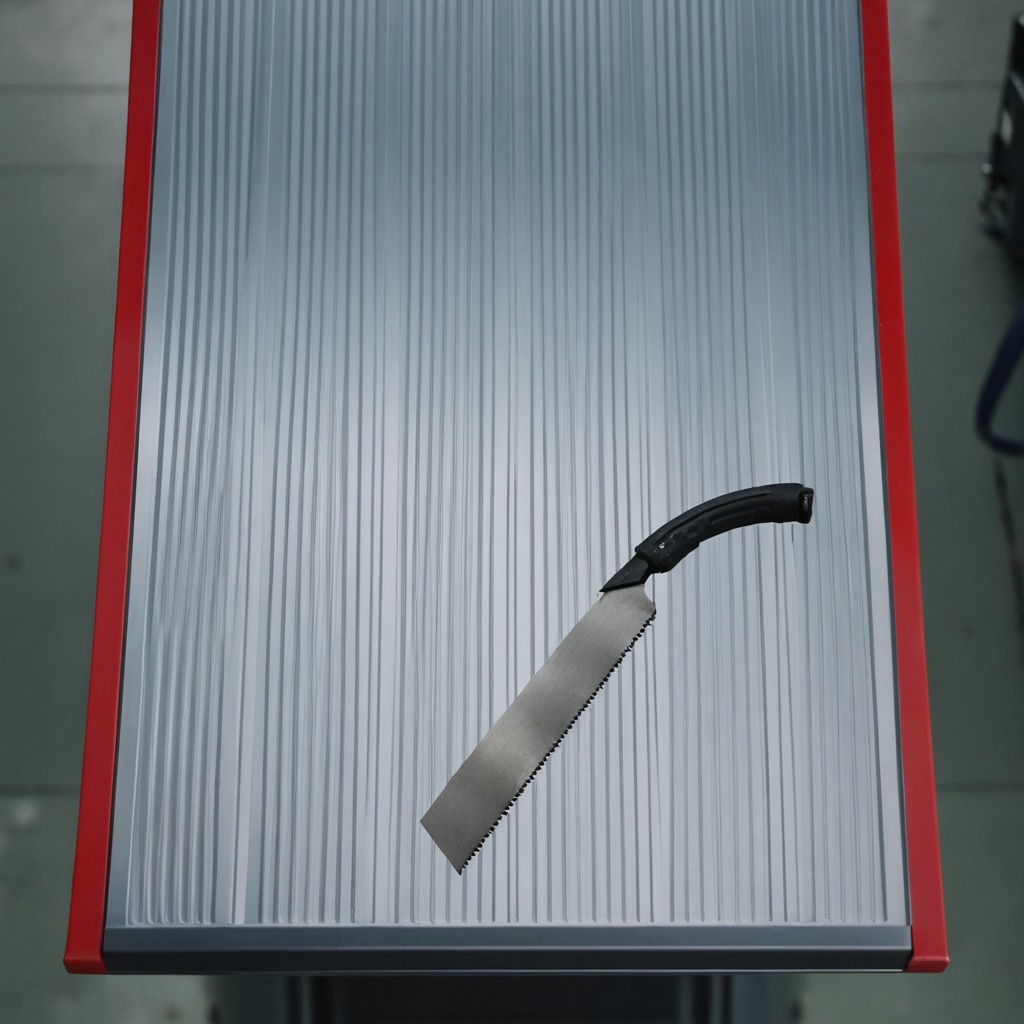
A handheld metal saw is lying on the toolbox surface in an airplane hangar workshop 8K.